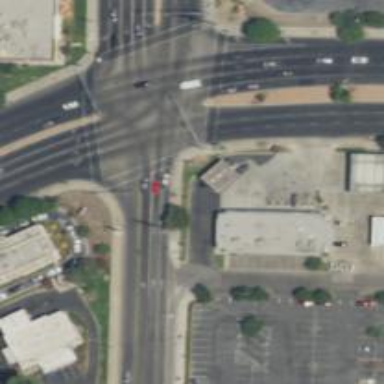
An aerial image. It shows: Crossing with marked lines on the road.